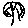
Label: tree